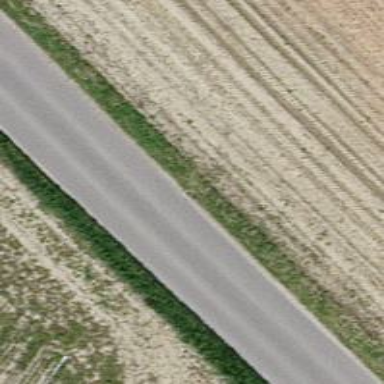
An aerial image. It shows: Unclassified road with asphalt surface.